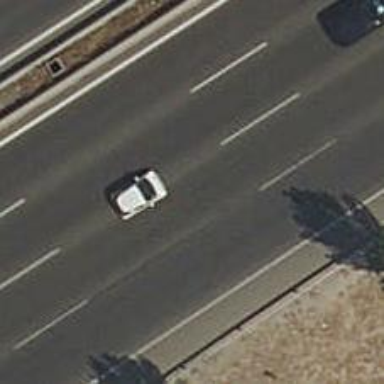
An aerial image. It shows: Asphalt bridge on motorway.